Aerial crown-view tile of a tropical tree (Barro Colorado Island, Panama), acquired 20250414:
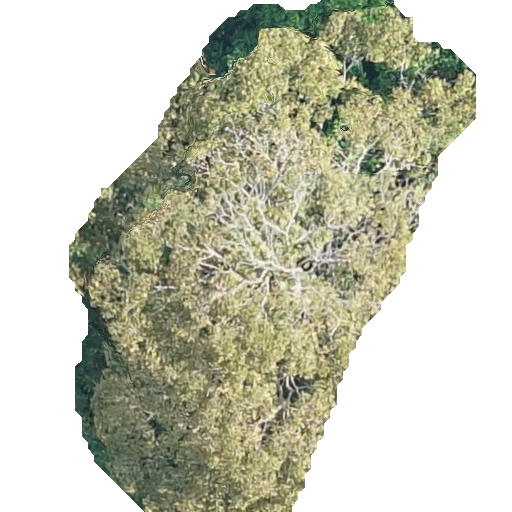
Species: Dipteryx oleifera
GBIF accepted scientific name: Dipteryx oleifera
Crown area: 207.825 m²